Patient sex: M
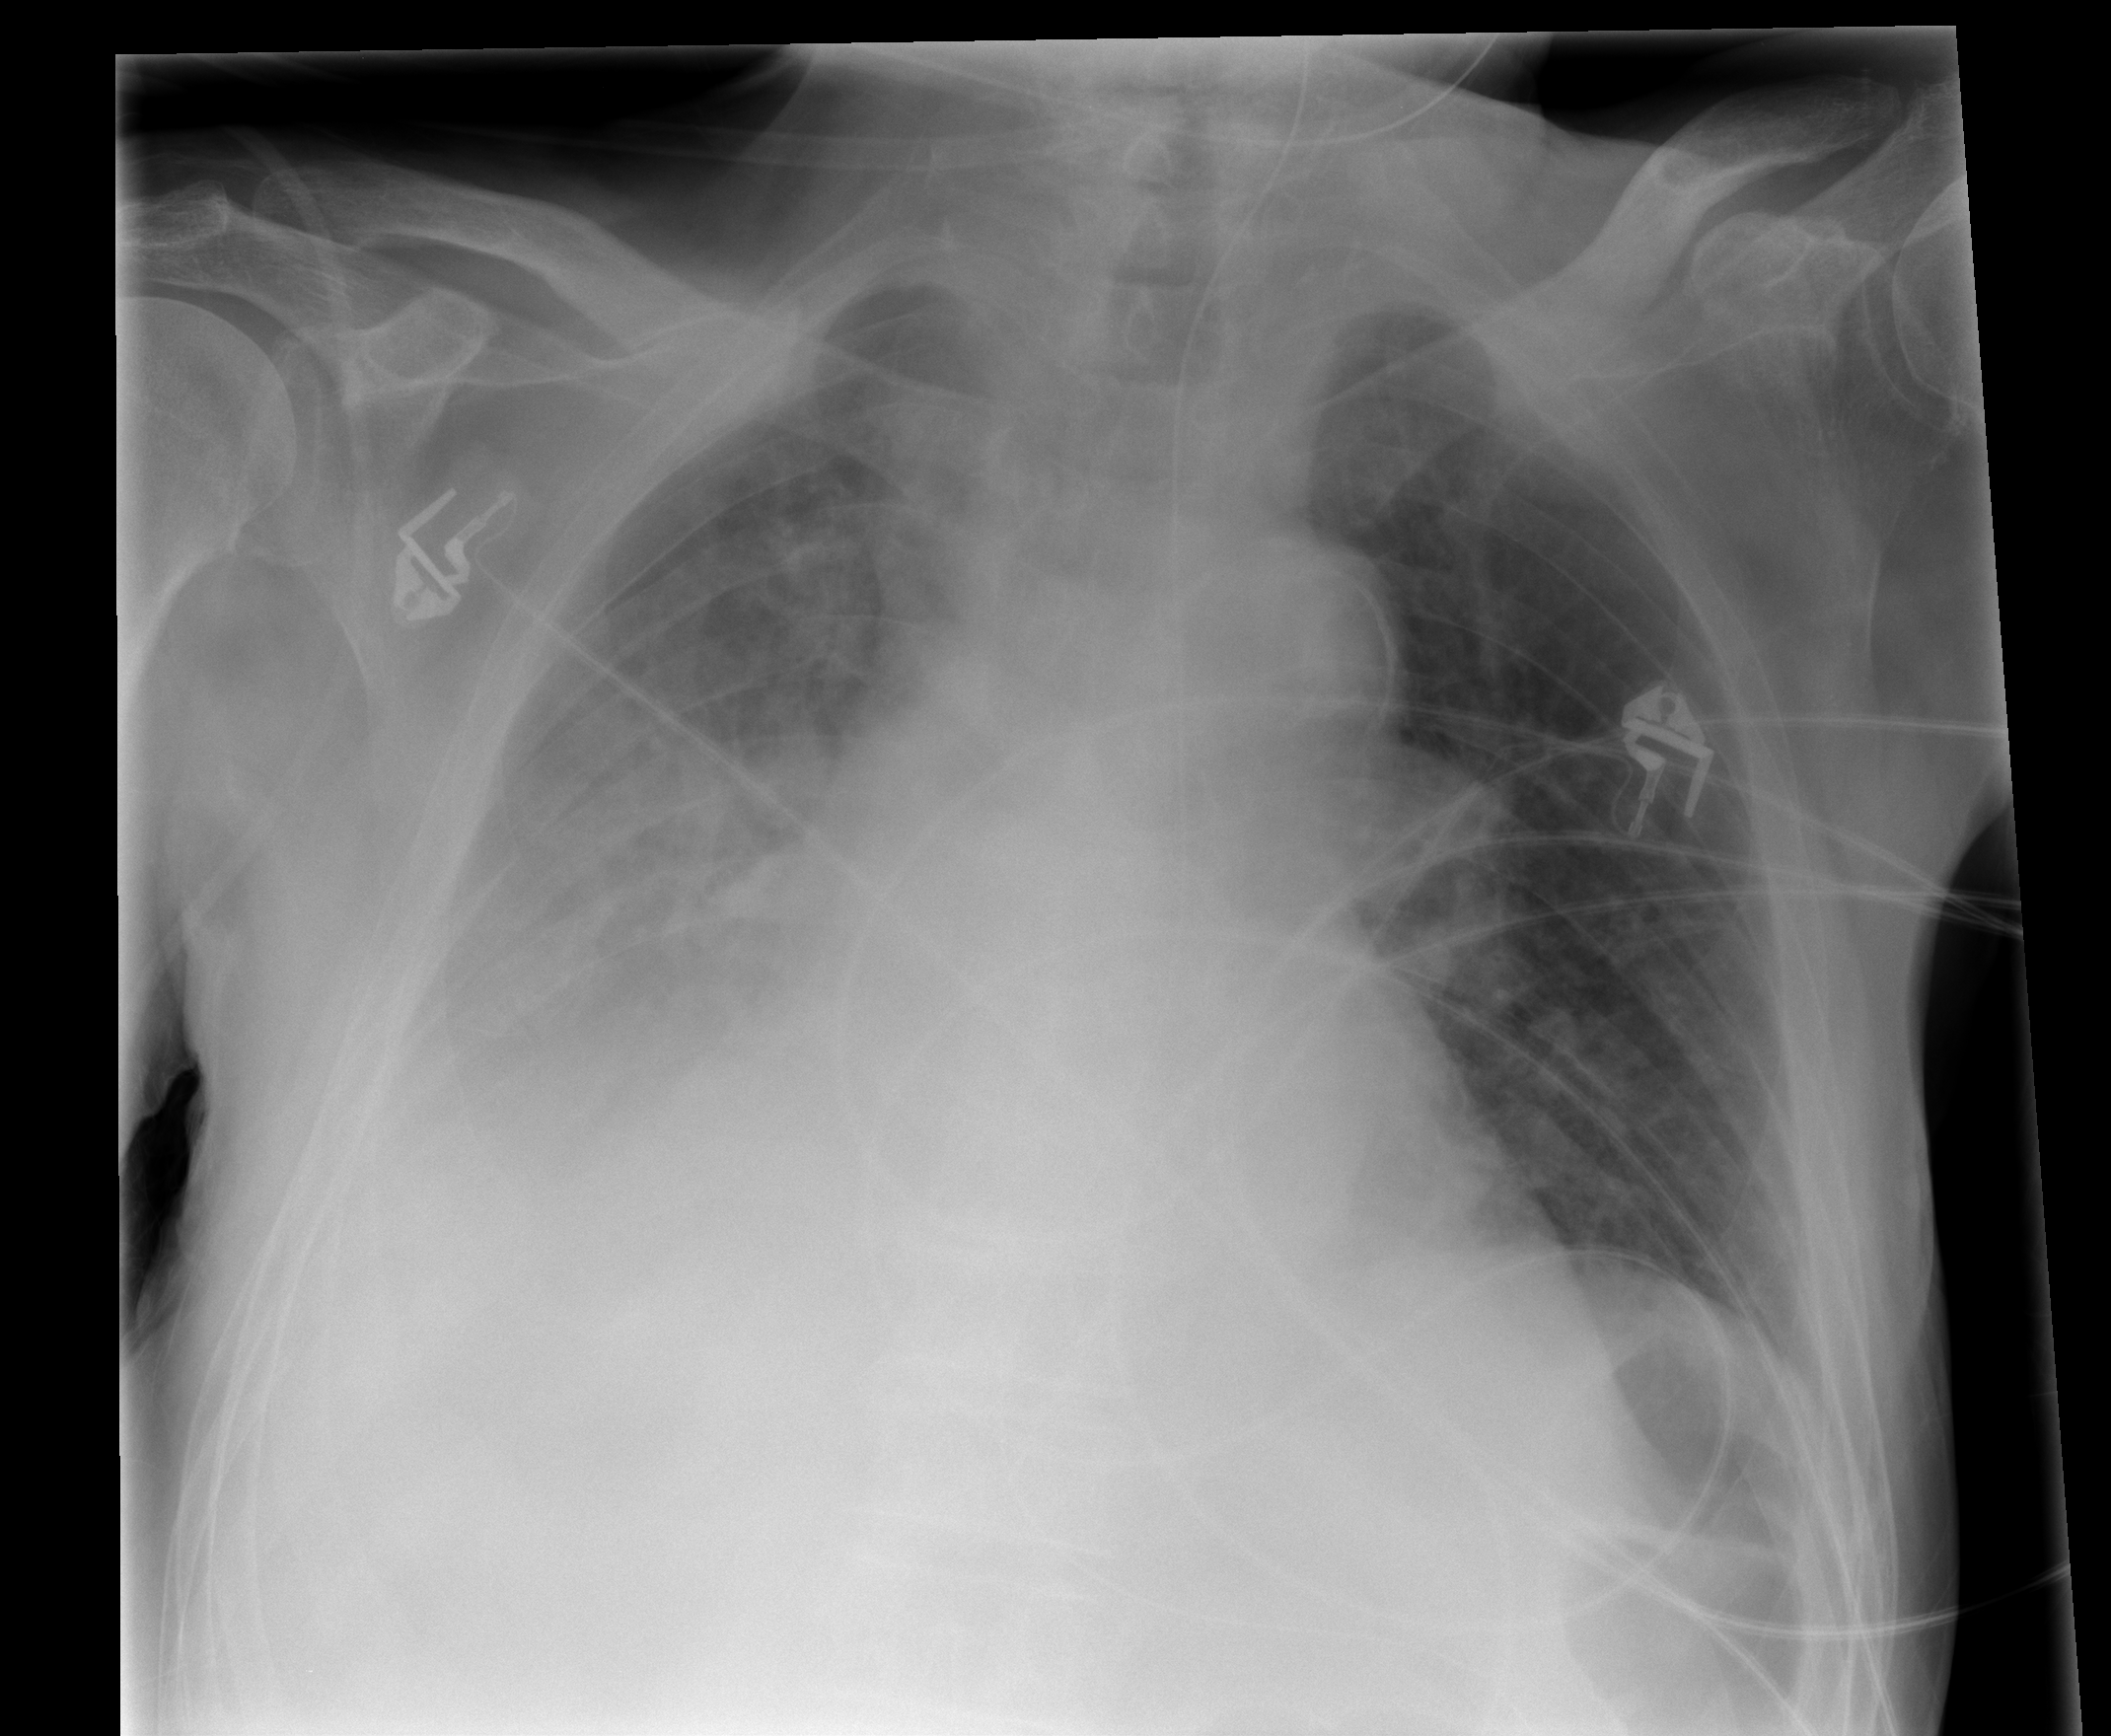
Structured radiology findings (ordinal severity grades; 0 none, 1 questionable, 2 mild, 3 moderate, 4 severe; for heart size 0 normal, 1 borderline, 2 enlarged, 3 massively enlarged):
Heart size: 3
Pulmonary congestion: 2
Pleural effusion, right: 3
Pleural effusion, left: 0
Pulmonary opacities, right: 2
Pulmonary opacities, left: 0
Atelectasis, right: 2
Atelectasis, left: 0